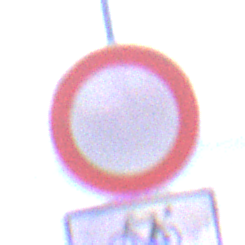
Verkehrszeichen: VerbotFahrzeugeAllerArt
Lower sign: EinspurigeFahrzeugeFrei6
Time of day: MorningAfternoon
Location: Outdoor (Nature)
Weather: Clear
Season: NotSpecified
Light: Natural